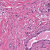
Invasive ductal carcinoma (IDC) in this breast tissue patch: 0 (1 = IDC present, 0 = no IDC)